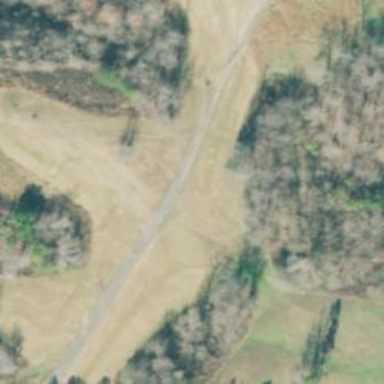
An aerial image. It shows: Simple road.